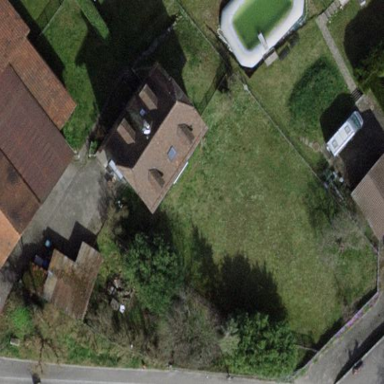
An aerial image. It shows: Garden enclosed by fence.